Question: <URL>
---
This issue is EXTREMELY aggravating. I have a 'wx.ProgressDialog' up while I'm saving a file, and upon 'IOError', I want to close the progress dialog and display an error message. Unfortunately, this seems to be . The progress dialog blatantly refuses to close before the message box closes:

As you can see, the message box appears below the progress dialog, so the user has to manually switch focus to the message box to see it's contents. When the message box is closed, the progress dialog disappears as well. Here is the code for the save function:
'''
def save(self, path=None):
# Show a loading dialog while the document is staving.
progress = shared.show_loading(self, 'Saving document')
try:
raise IOError('Error message')
if not path:
self.document.save()
else:
self.document.save_to_file(path)
except IOError as e:
progress.done()
message = 'Failed to save file:
{}'.format(e.message)
wx.MessageBox(message, 'Error', wx.OK | wx.ICON_ERROR)
progress.done()
'''
The 'show_loading' and 'progress.done' functions are just shortcuts for using the 'wx.ProgressDialog' (<URL>.
### Why does the progress dialog not disappear before the message box is opened? How can I fix it?
---
I have also tried using 'wx.CallAfter' to open the message box, to no avail:
'''
# ...
except IOError as e:
message = 'Failed to save file:
{}'.format(e.message)
def show_error():
wx.MessageBox(message, 'Error', wx.OK | wx.ICON_ERROR)
progress.done()
wx.CallAfter(show_error)
# ...
'''
I have also tried to sleep for 100ms between closing the progress dialog and opening the message box using 'wx.MicroSleep' without success.
I have also tried calling 'wx.Yield()' and 'wx.WakeUpIdle()' right after destroying the progress dialog, neither having any effect.
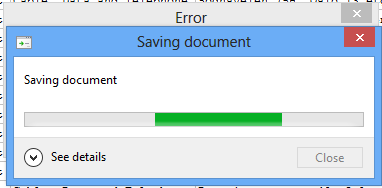
Answer: I had a similar case, which I finally resolved by calling:
'''
dlg.Update( dlg.GetRange( ) )
'''
It seems that, at least when you put the progress dialog into "pulse" mode, it won't immediately respond to Destroy calls. No amount of sleeping or yielding before or after destroying it would convince my progress dialog to stop displaying. However, by instead simply updating the value to the max, it seems to automatically destroy (or at least hide) itself immediately.